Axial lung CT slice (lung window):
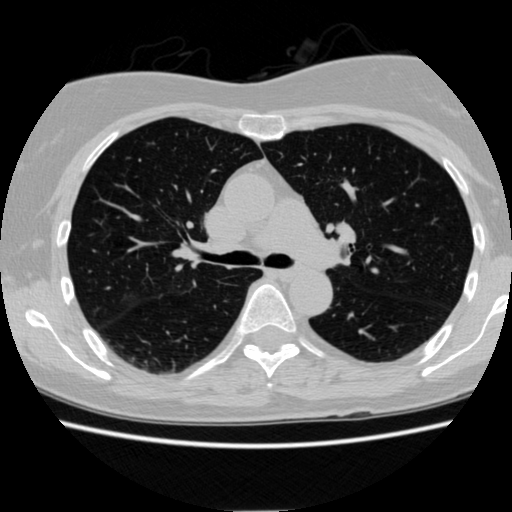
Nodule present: no